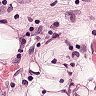
Metastatic tissue present: yes